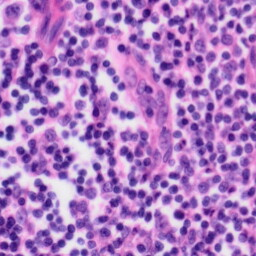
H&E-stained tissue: Tonsil